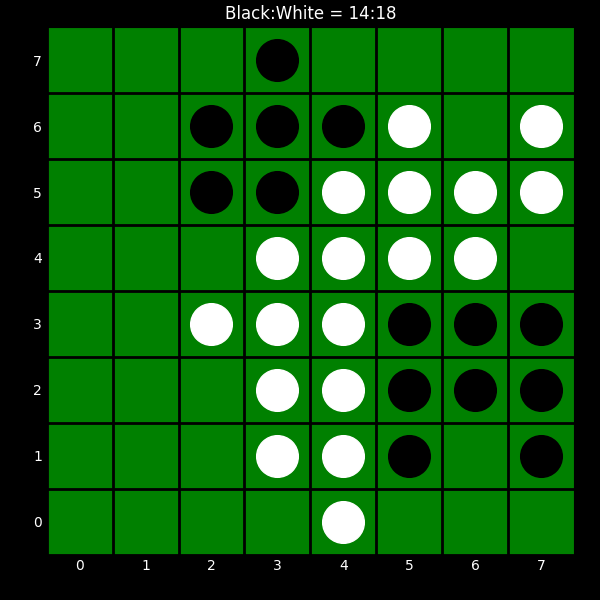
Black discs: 14
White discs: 18